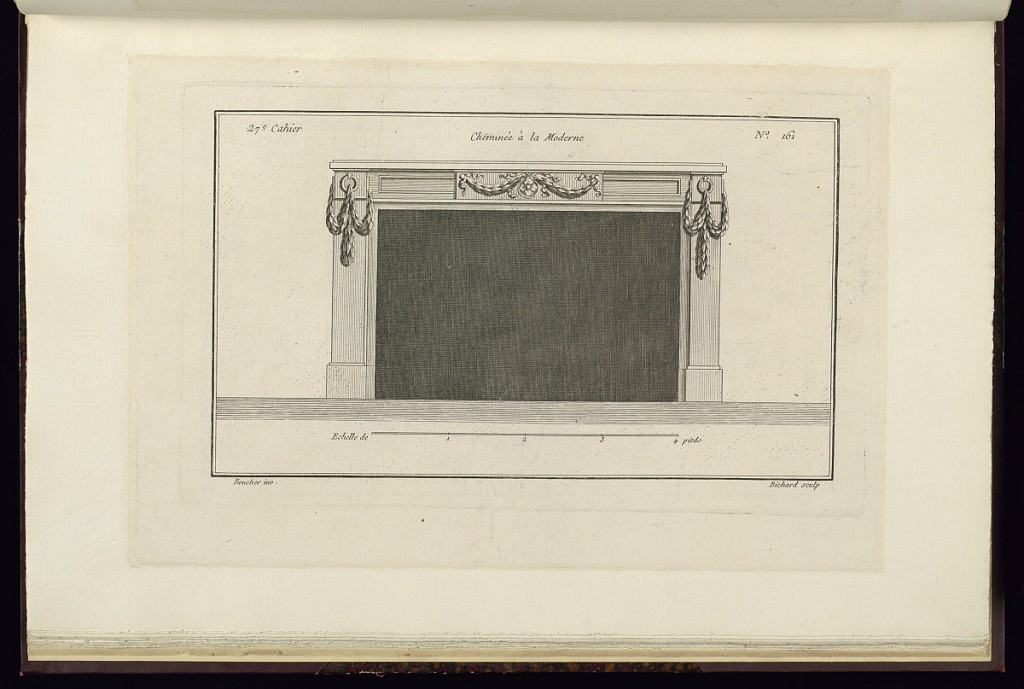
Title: Cheminée à la Moderne
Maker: Juste-François Boucher, French, 1736 – 1782
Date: ca. 1775
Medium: Engraving on off white laid paper
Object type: Print
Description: Design for a fireplace decorated with ornament including leaf garland draped through o-rings and ribboned garland over a central rosette. The plate is signed.